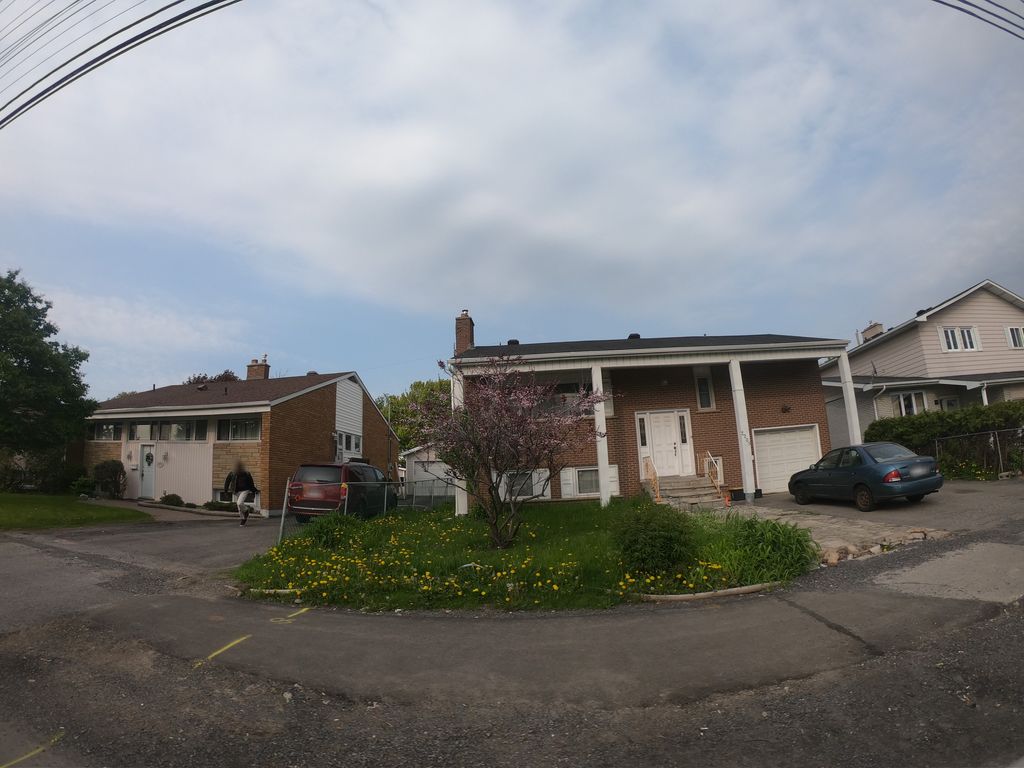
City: ottawa-gatineau